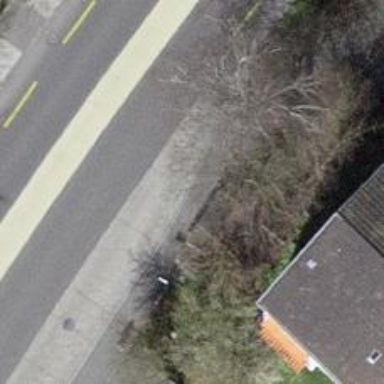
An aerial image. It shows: Platform for public transport is situated by the road.